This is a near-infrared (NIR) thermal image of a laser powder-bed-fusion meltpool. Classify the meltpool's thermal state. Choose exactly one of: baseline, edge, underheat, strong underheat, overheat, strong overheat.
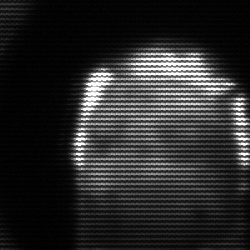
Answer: baseline